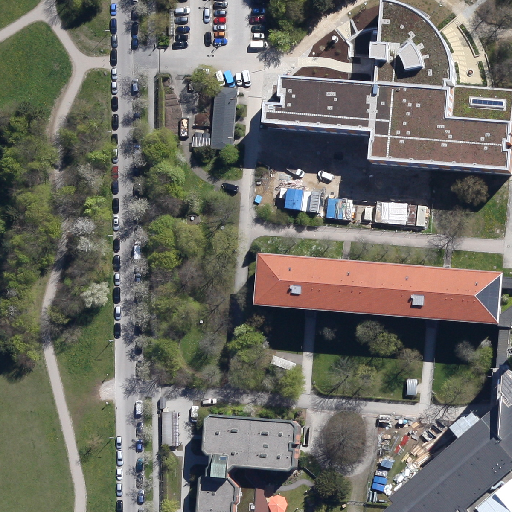
Referring expression: light-duty vehicle